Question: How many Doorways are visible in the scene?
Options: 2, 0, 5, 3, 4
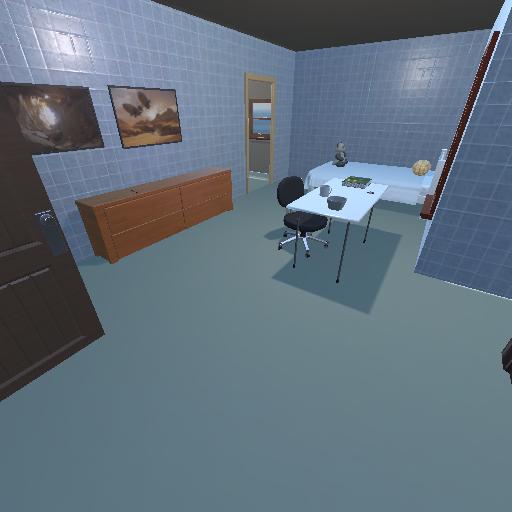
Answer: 2